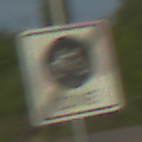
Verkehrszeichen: EndeFahrradzone
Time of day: MorningAfternoon
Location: Outdoor (Suburban)
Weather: PartlyCloudy
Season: NotSpecified
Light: Natural